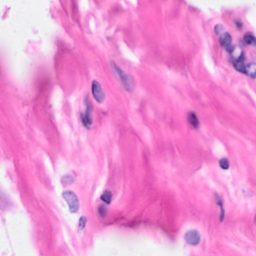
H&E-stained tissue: Breast